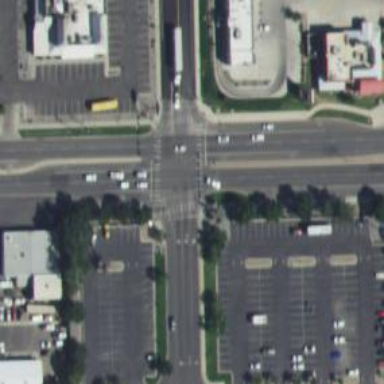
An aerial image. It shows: Primary highway with asphalt surface. The tracktype is grade1 and there is separate sidewalk.